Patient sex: F
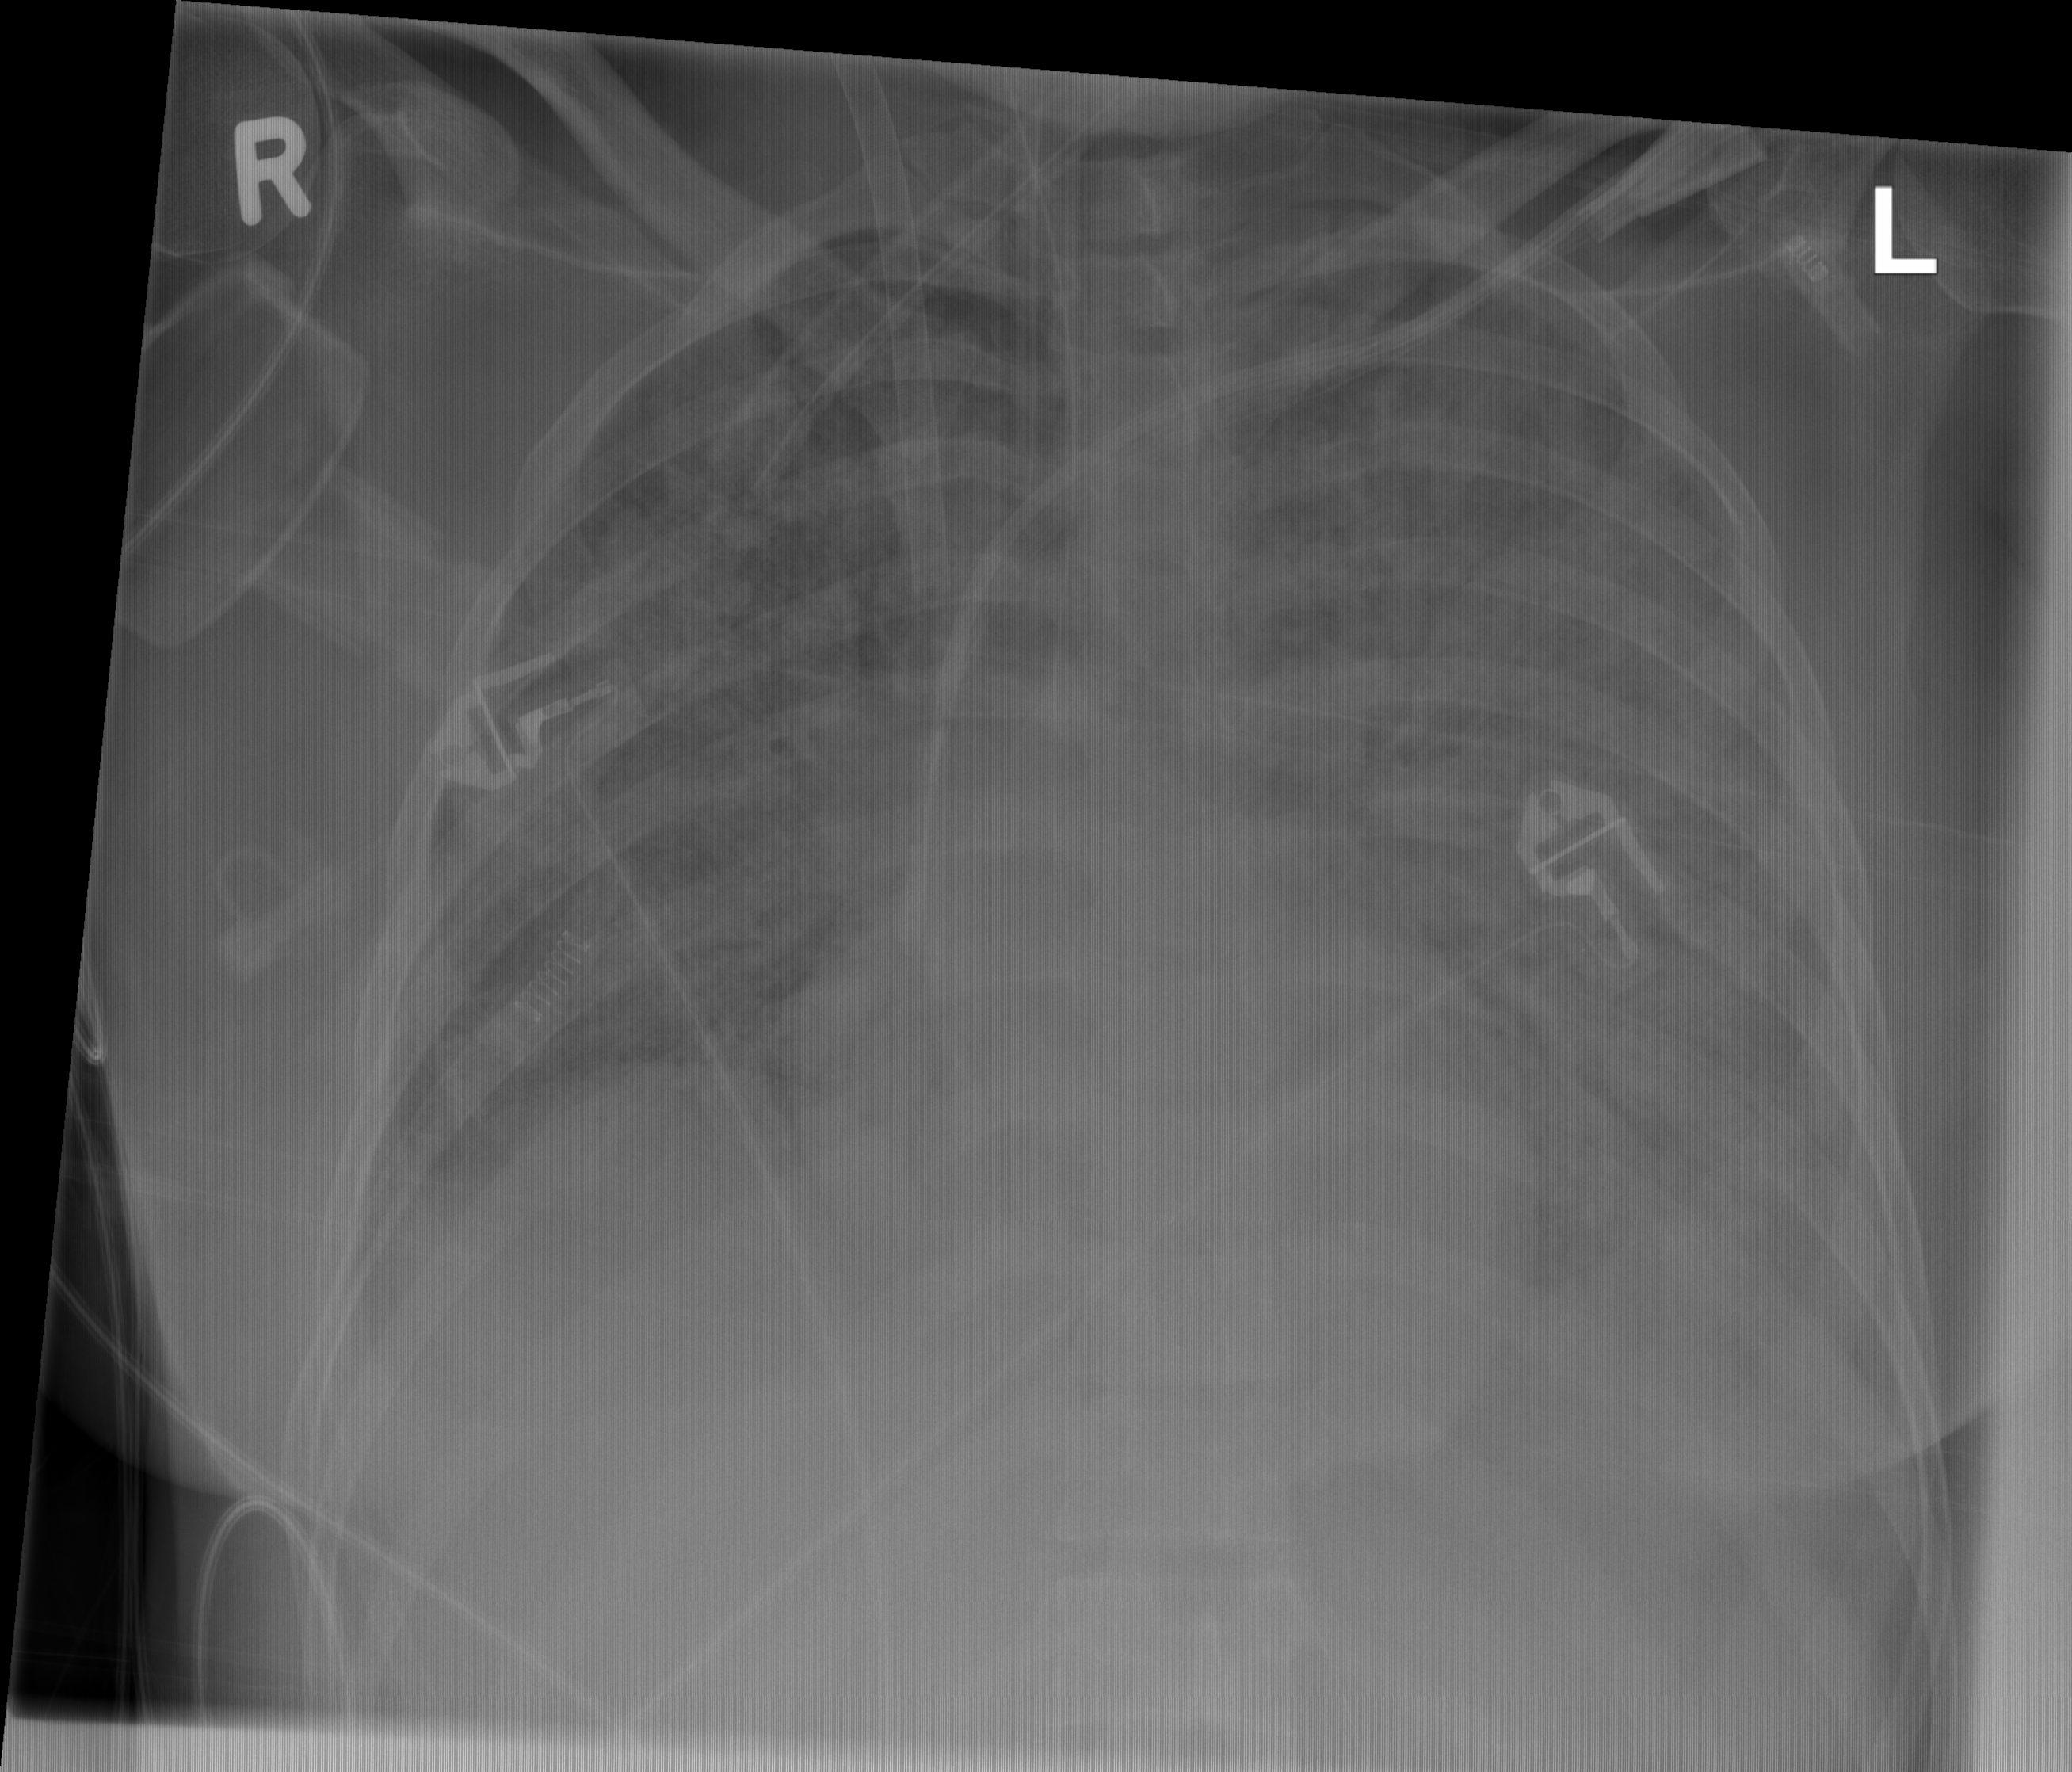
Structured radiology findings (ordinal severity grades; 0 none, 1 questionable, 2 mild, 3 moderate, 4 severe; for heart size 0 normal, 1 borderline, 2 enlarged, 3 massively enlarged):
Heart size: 2
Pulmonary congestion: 2
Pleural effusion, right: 3
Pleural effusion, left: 3
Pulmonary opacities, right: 4
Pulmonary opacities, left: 4
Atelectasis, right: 4
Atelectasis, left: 4